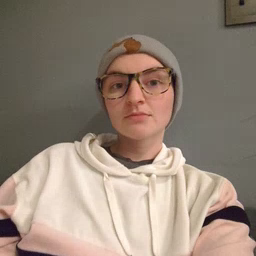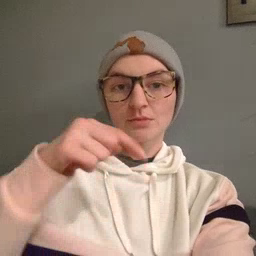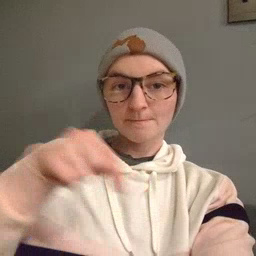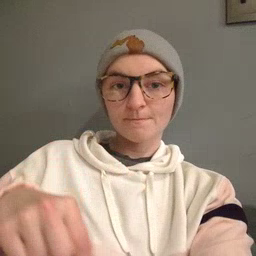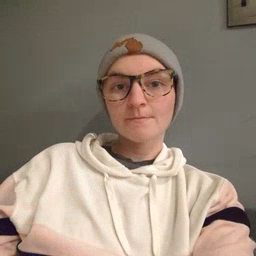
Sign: feet